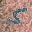
Label: 5